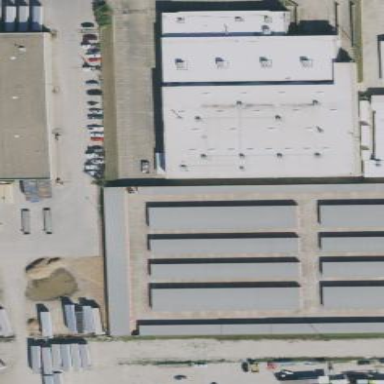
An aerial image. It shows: Warehouse.